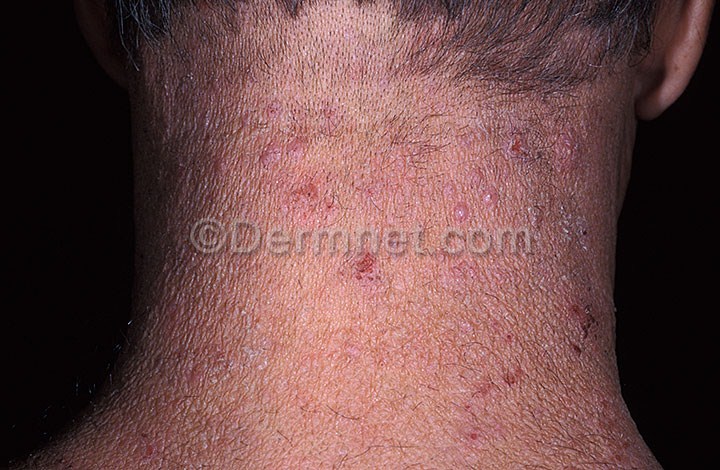
Disease: Tinea Ringworm Candidiasis and other Fungal Infections